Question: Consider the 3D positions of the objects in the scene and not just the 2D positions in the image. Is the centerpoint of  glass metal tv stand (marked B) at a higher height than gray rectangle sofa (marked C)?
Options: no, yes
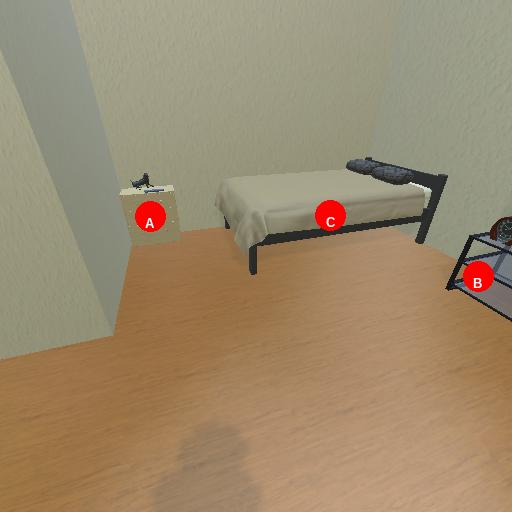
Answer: no